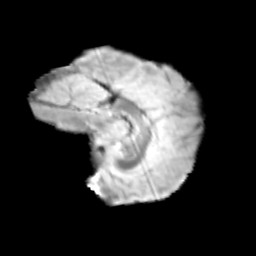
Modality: T2w
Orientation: sagittal
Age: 12
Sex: male
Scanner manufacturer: siemens
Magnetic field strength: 3 T
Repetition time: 3.8 s
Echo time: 0.07 s